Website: macys
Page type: cart
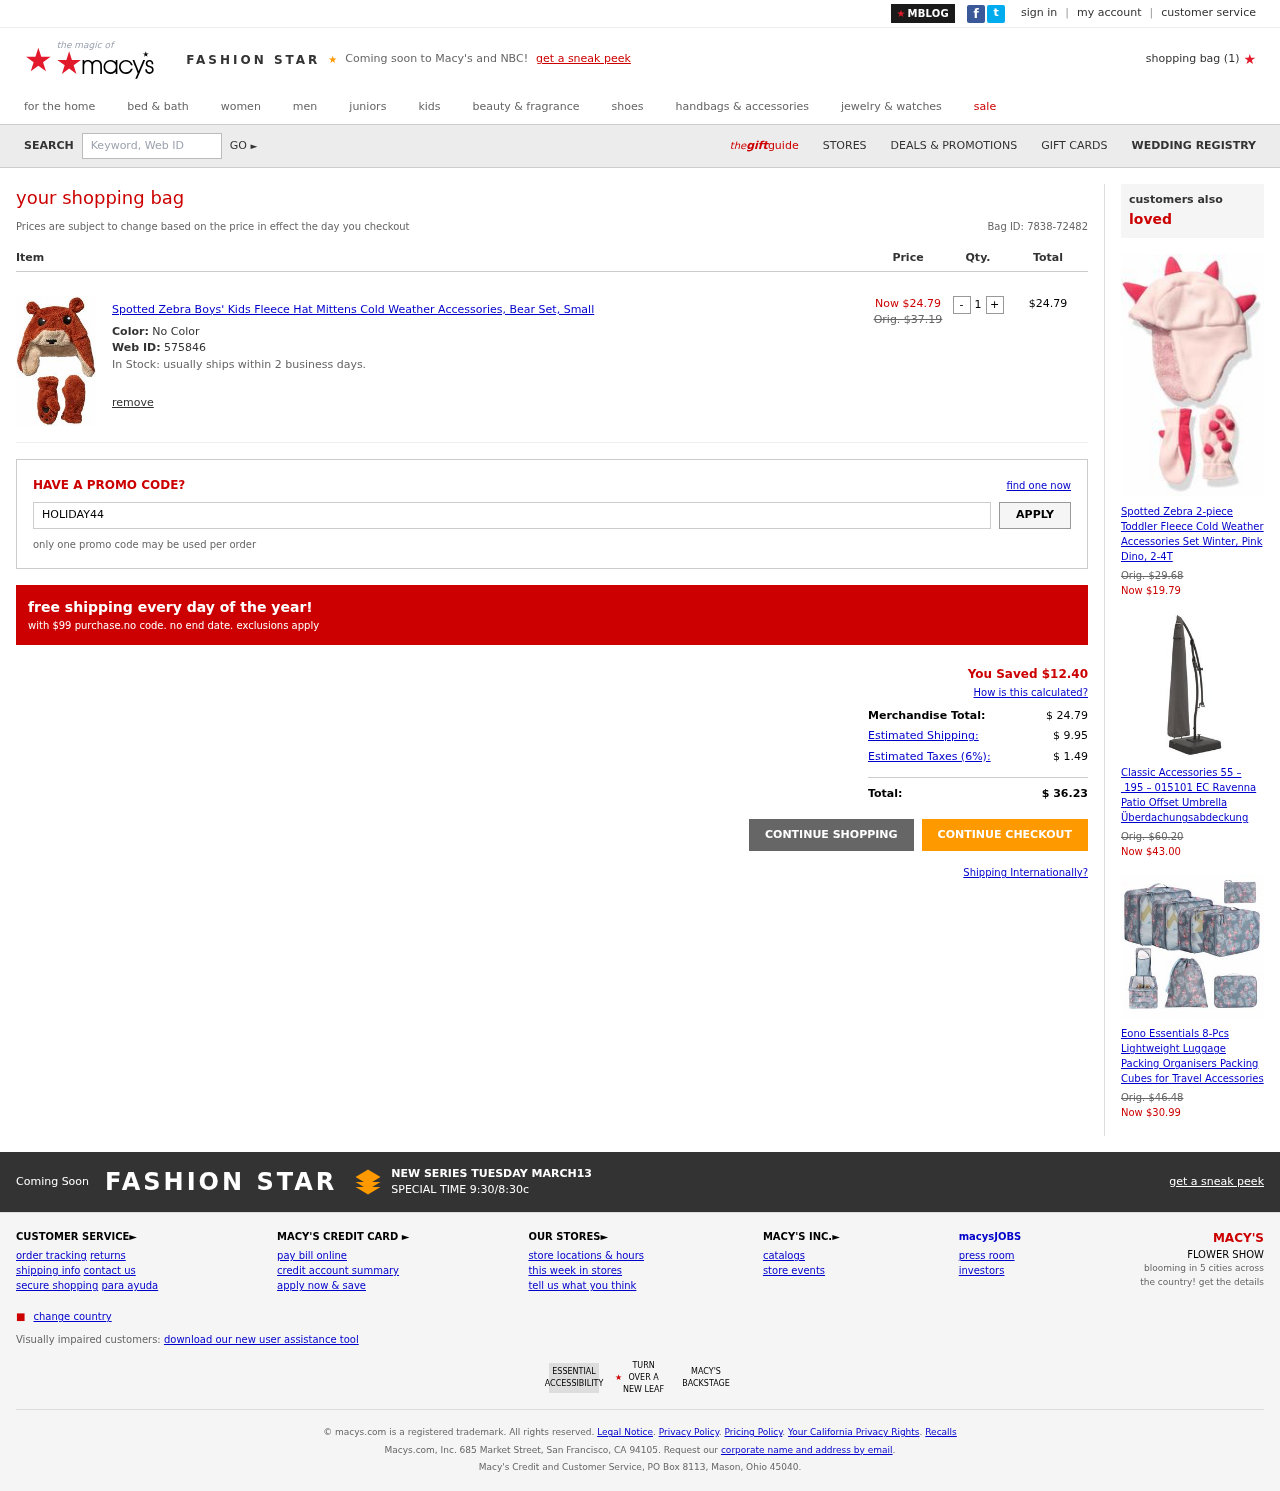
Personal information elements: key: PII_PROMO_CODE
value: HOLIDAY44
Product elements: key: PRODUCT1_NAME
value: Spotted Zebra Boys' Kids Fleece Hat Mittens Cold Weather Accessories, Bear Set, Small
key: PRODUCT1_PRICE
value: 24.79
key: PRODUCT1_QUANTITY
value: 1
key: PRODUCT2_NAME
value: Spotted Zebra 2-piece Toddler Fleece Cold Weather Accessories Set Winter, Pink Dino, 2-4T
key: PRODUCT2_PRICE
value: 19.79
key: PRODUCT3_NAME
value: Classic Accessories 55 – 195 – 015101 EC Ravenna Patio Offset Umbrella Überdachungsabdeckung
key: PRODUCT3_PRICE
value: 43
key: PRODUCT4_NAME
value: Eono Essentials 8-Pcs Lightweight Luggage Packing Organisers Packing Cubes for Travel Accessories
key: PRODUCT4_PRICE
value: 30.99
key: PRODUCT1_SKU
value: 575846
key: PRODUCT1_ORIGINAL_PRICE
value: Orig. $37.19
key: PRODUCT1_TOTAL
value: $24.79
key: PRODUCT2_ORIGINAL_PRICE
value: Orig. $29.68
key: PRODUCT3_ORIGINAL_PRICE
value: Orig. $60.20
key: PRODUCT4_ORIGINAL_PRICE
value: Orig. $46.48
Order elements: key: ORDER_NUM_ITEMS
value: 1
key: ORDER_ID
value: Bag ID: 7838-72482
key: ORDER_SAVINGS
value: $12.40
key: ORDER_SUBTOTAL
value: $ 24.79
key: ORDER_SHIPPING_COST
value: $ 9.95
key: ORDER_TAX
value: $ 1.49
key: ORDER_TOTAL
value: $ 36.23